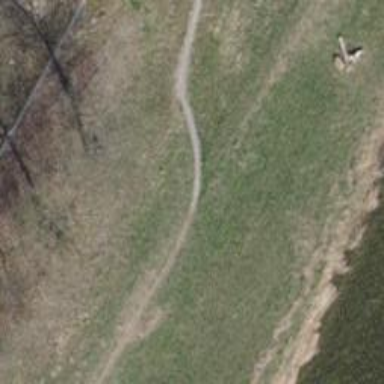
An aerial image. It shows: Dirt path.